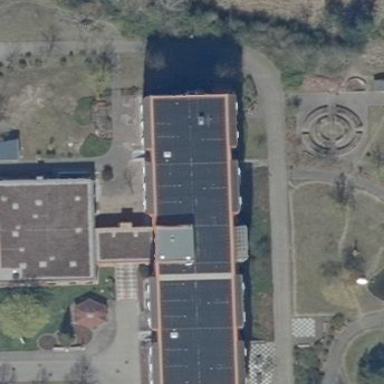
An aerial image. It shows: Building.